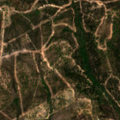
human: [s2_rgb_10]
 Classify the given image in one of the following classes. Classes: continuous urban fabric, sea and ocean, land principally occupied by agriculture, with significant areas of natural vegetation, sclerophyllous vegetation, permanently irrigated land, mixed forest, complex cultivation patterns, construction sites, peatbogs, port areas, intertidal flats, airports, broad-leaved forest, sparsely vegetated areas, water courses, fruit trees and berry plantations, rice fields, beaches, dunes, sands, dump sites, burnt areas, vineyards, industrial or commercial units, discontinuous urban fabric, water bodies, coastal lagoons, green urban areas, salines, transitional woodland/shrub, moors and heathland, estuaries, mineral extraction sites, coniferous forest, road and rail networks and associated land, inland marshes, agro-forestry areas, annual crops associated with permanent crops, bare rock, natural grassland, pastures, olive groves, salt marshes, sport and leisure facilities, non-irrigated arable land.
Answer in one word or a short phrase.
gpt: broad-leaved forest, transitional woodland/shrub